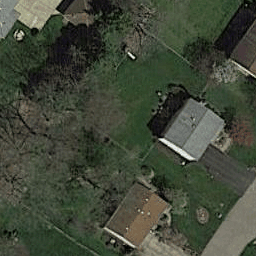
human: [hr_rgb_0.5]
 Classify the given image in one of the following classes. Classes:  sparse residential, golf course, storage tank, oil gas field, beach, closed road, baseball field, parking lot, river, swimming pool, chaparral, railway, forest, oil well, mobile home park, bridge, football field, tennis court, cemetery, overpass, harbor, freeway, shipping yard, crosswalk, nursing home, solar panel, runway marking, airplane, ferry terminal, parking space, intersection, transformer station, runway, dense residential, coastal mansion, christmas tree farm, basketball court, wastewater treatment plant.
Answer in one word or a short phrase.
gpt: sparse residential